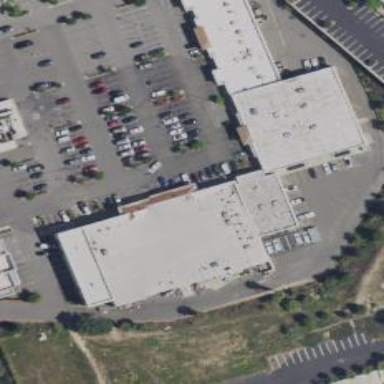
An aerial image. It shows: Supermarket.